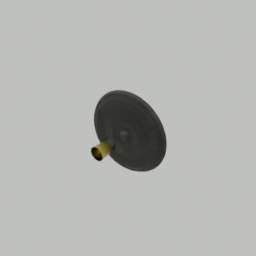
Label: lighting